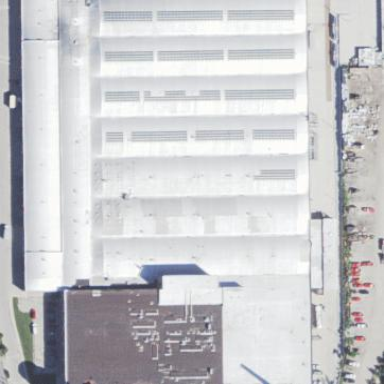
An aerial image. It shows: Warehouse building.